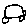
Label: car